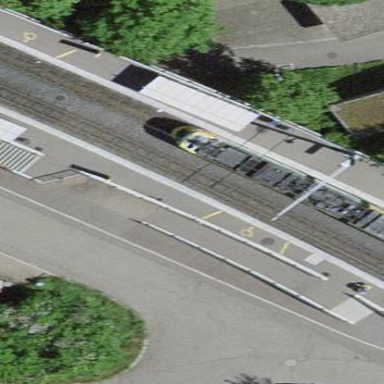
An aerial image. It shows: Platform with shelter for public transport. It is railway platform.